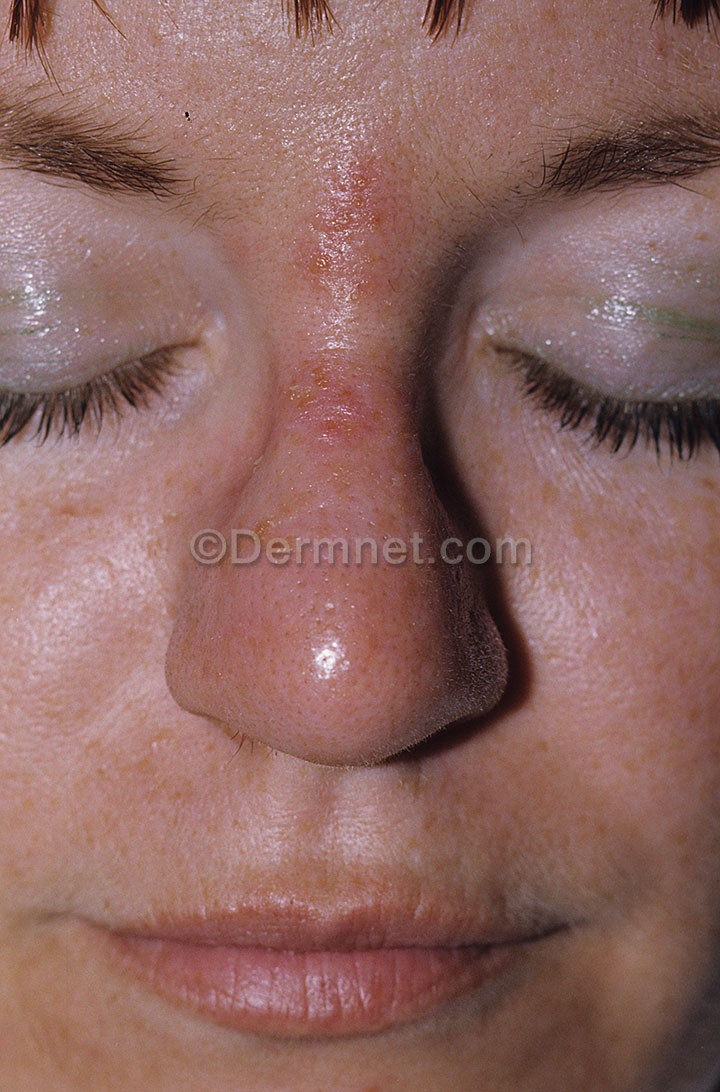
Disease: Warts Molluscum and other Viral Infections